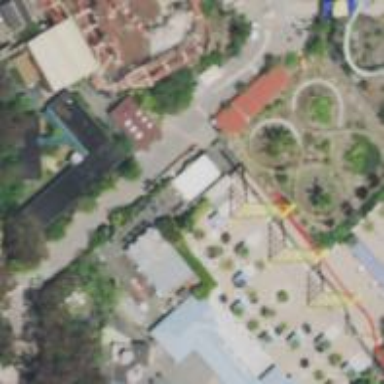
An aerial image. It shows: Thrilling roller coaster attraction.